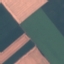
Land use / land cover: AnnualCrop